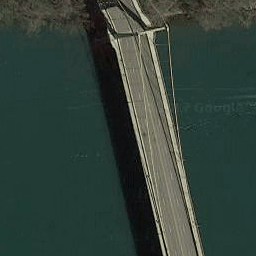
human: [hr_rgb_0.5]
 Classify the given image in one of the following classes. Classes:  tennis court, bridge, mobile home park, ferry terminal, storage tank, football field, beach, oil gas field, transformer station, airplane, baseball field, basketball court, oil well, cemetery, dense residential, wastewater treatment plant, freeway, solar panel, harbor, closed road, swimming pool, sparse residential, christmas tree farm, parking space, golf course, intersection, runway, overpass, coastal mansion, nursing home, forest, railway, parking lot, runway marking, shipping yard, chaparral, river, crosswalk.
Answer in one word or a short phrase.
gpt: bridge